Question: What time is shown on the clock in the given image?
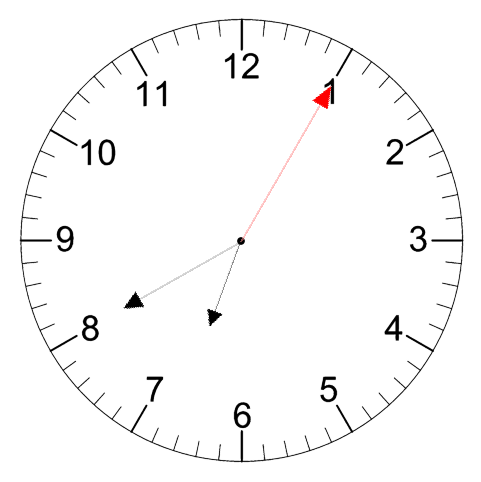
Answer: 06:40:05